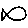
Label: fish